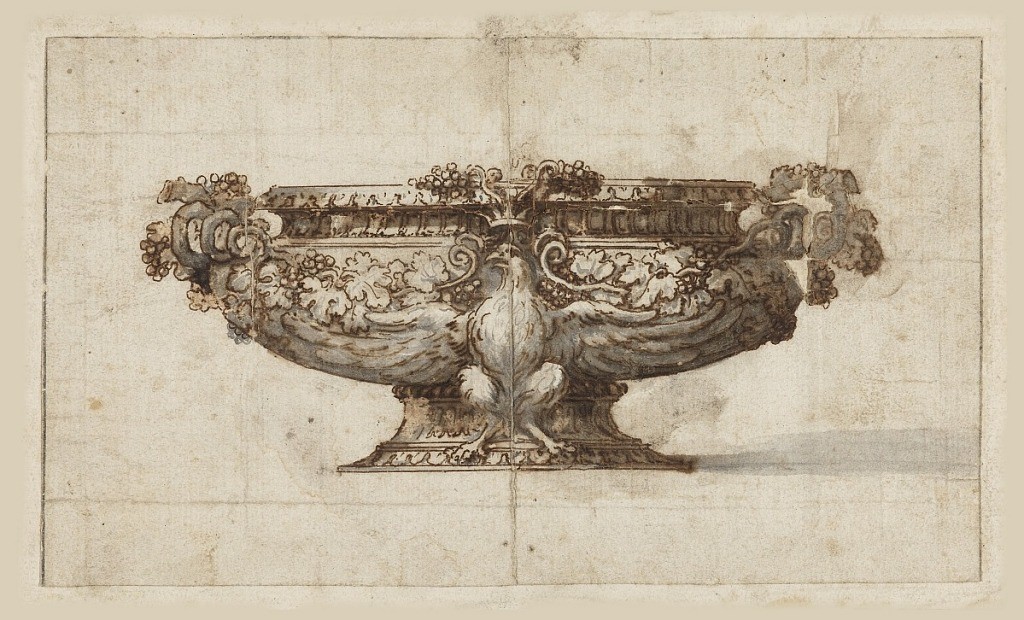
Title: Tureen
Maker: Unknown, Italian
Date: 17th–19th century
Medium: Pen and ink, brush and wash on cream laid paper
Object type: Drawing
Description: Drawing for a decorative tureen. Throughout the surface grapevine foliage.  At center, an eagle with extended wings wrapping under the bowl area with a crown above its head.